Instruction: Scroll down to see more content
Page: traveler
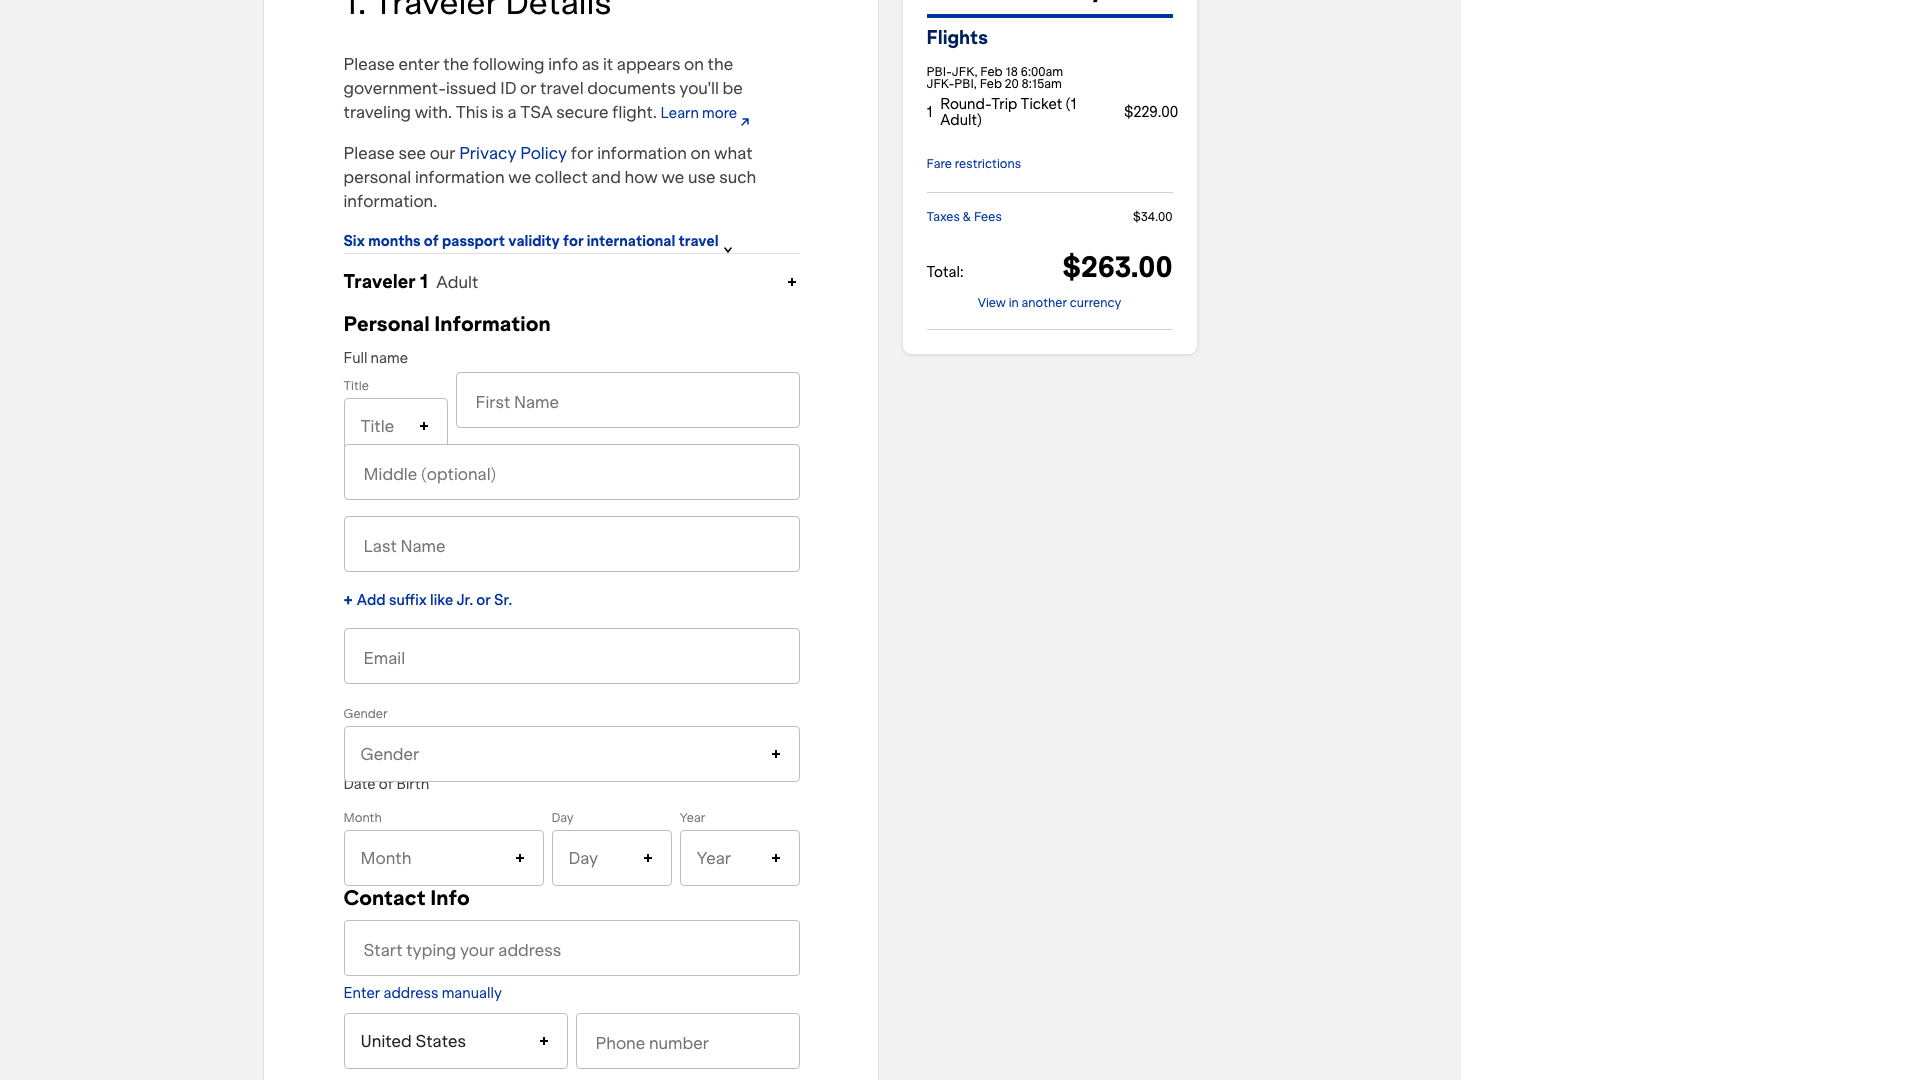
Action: scroll